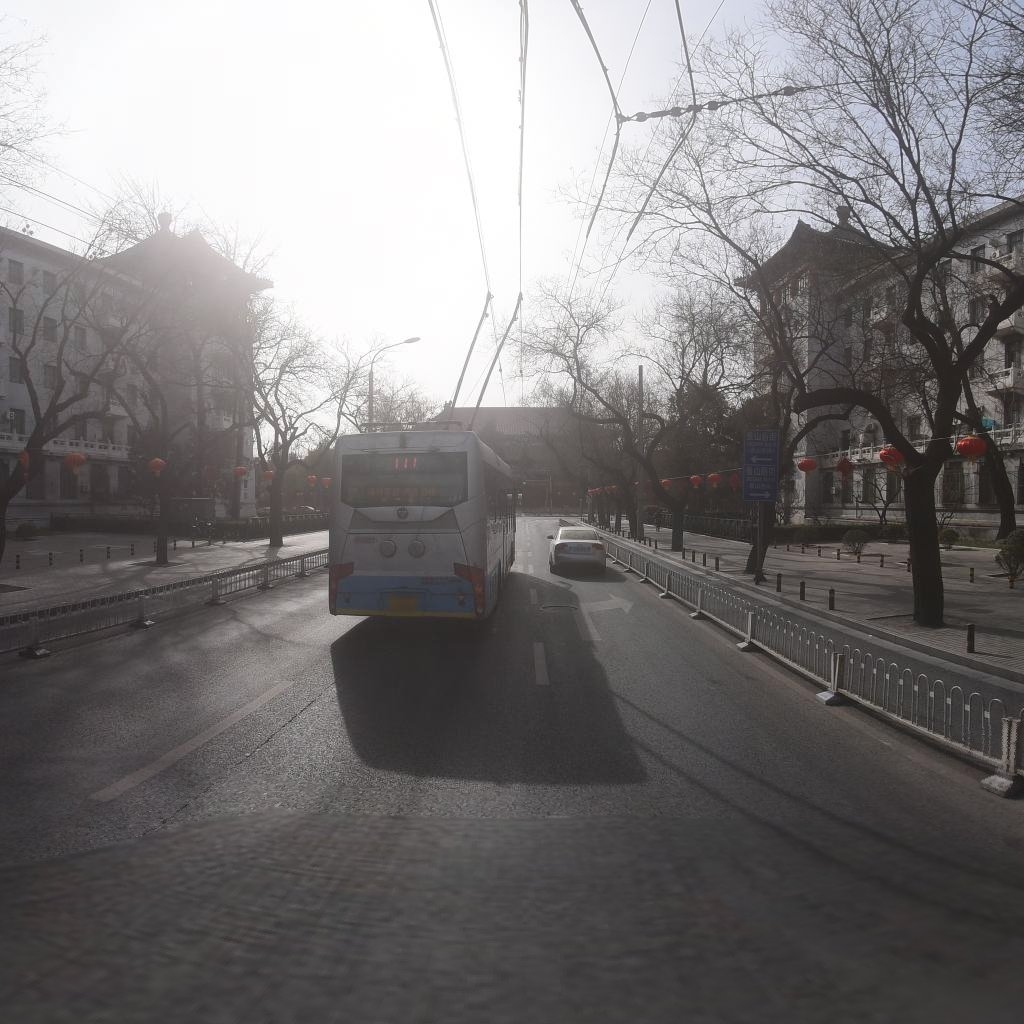
Region: Xicheng
Road damage annotations: manhole cover, longitudinal crack